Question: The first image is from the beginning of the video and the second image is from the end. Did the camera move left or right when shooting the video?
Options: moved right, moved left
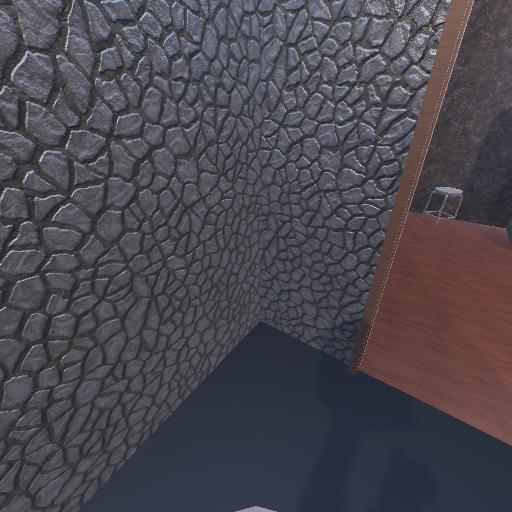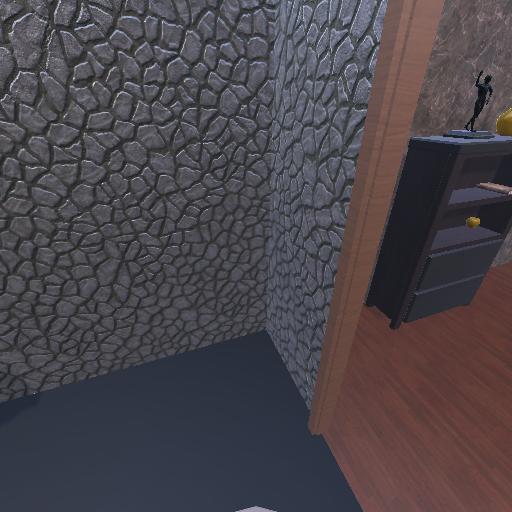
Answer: moved right